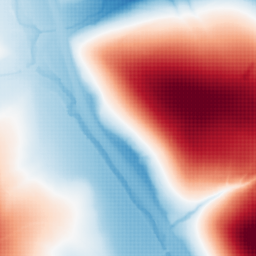
Category: trend_removal
Decomposition family: polynomial_high
Decomposition parameters: degree: 4
Upsampling method: sinc_blackman
Upsampling parameters: scale: 4
kernel_size: 8
Upsampling scale: 4